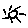
Label: sun